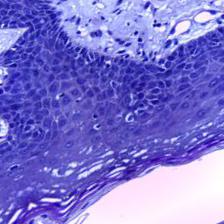
Diagnosis: Normal